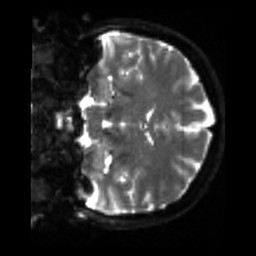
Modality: sbref
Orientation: coronal
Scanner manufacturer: siemens
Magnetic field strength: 3 T
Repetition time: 4 s
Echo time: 0.0594 s